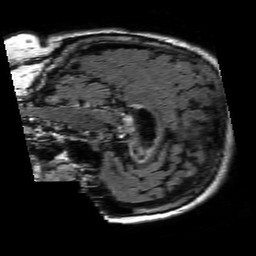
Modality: FLAIR
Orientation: sagittal
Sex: female
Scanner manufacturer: philips
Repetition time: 11 s
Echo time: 0.125 s